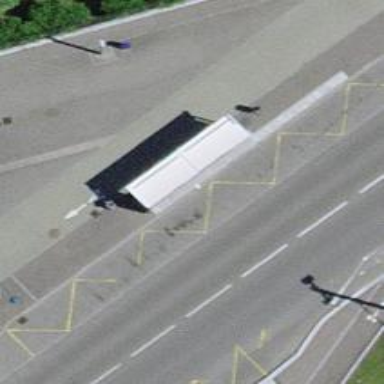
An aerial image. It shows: Bus stop with platform for public transport.